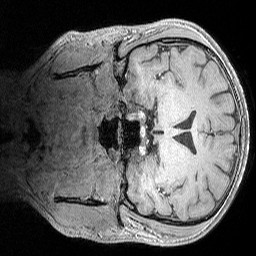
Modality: MP2RAGE
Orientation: coronal
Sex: male
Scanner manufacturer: siemens
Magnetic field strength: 3 T
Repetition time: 5 s
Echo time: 0.00292 s